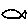
Label: fish